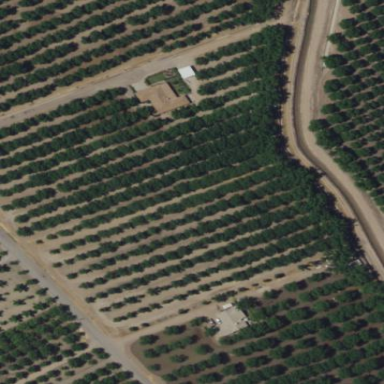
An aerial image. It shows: Orchard.